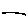
Label: line